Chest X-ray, PA view. Patient: 45 years old, sex M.
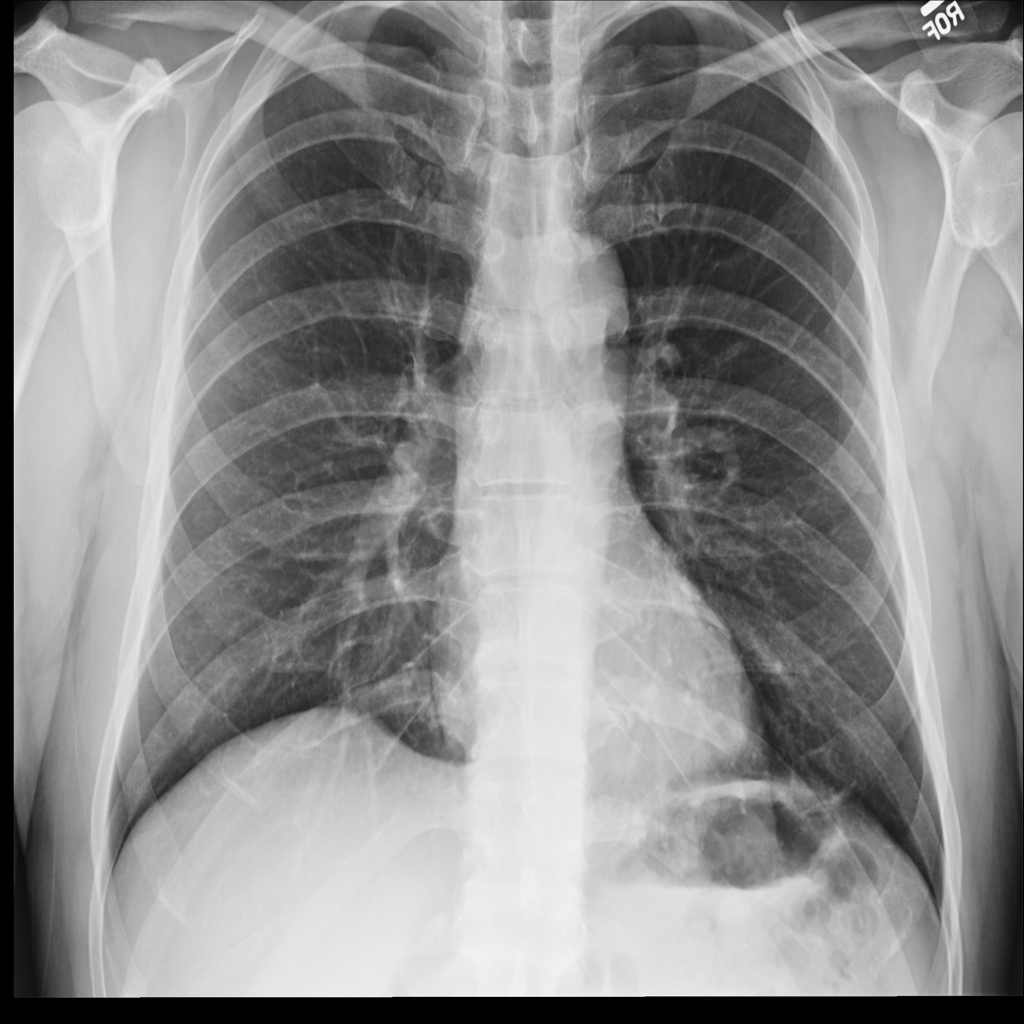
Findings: No Finding